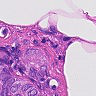
Metastatic tissue present: yes